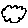
Label: cloud